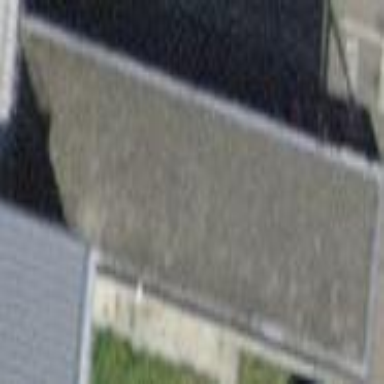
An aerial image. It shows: View of roof of building.